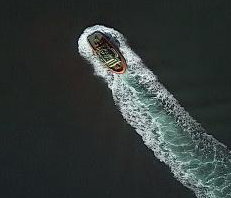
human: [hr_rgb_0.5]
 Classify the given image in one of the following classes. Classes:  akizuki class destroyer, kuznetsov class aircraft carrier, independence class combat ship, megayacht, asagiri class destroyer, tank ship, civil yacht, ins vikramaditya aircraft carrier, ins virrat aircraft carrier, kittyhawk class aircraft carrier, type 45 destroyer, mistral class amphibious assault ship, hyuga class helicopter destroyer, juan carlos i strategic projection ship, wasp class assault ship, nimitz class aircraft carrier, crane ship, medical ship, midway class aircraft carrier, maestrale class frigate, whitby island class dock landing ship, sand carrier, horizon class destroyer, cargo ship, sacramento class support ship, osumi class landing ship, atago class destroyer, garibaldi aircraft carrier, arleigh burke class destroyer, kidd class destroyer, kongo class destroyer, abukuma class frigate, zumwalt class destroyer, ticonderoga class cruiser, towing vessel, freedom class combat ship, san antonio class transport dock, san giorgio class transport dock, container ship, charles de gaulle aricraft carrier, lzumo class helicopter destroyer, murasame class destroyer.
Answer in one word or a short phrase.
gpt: Towing vessel